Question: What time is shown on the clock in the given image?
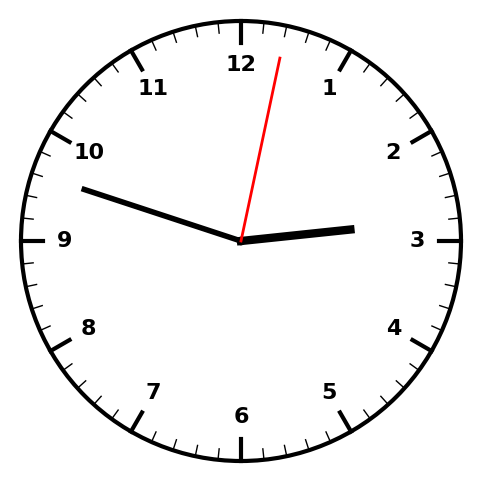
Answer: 02:48:02